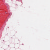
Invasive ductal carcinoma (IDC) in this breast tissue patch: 0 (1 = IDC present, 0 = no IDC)